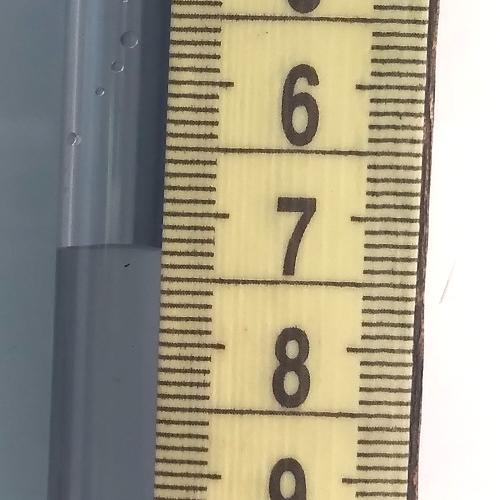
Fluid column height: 7.3 cm